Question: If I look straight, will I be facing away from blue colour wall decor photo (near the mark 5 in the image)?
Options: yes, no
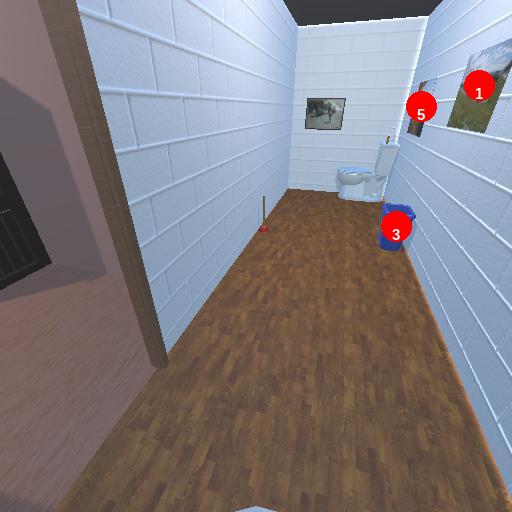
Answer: yes